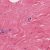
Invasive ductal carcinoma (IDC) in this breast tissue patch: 0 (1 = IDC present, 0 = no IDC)